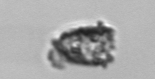
Label: Tintinnopsis